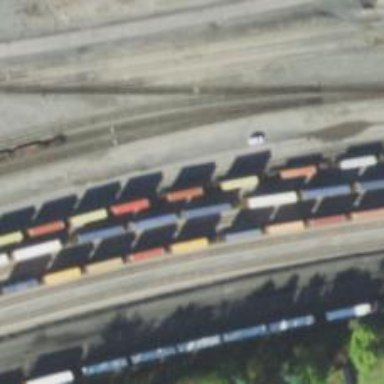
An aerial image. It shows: Railway yard.